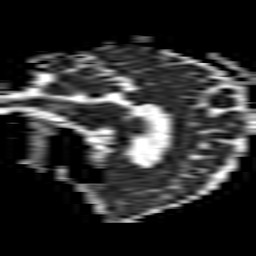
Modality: ADC
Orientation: sagittal
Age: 44
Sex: female
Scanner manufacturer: philips
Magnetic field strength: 1.5 T
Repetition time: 3.654 s
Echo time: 0.07117 s